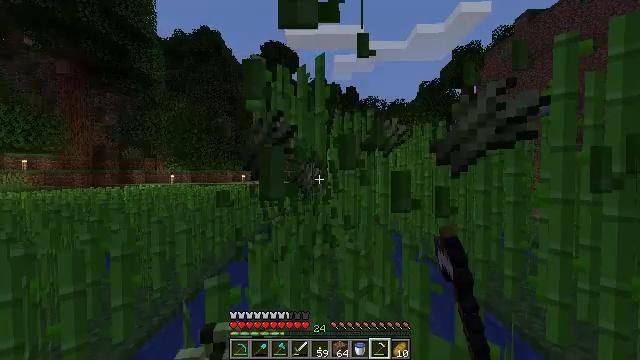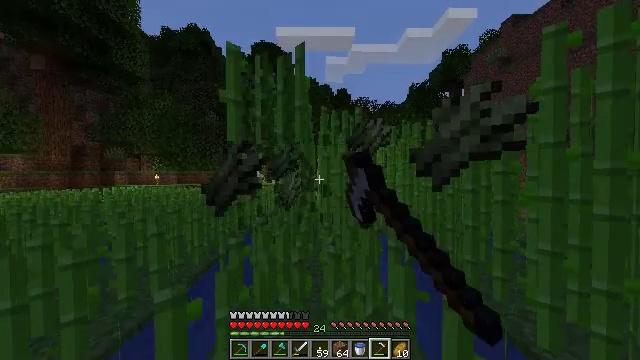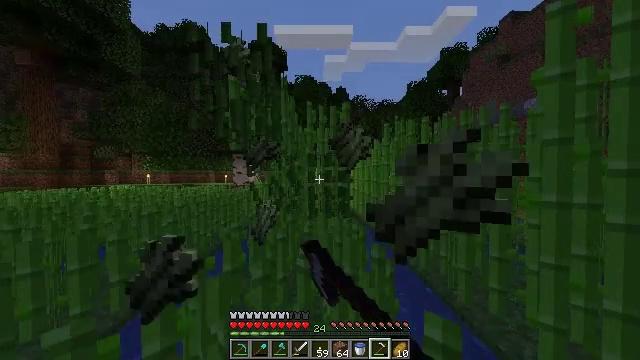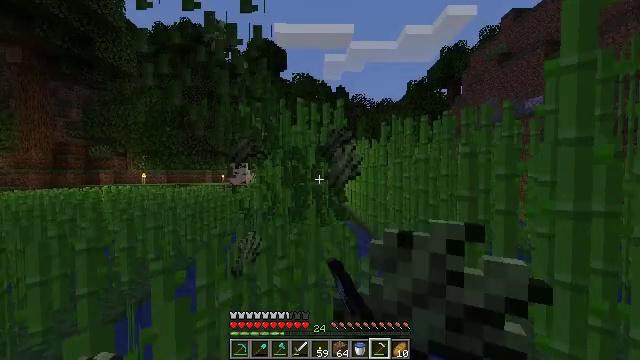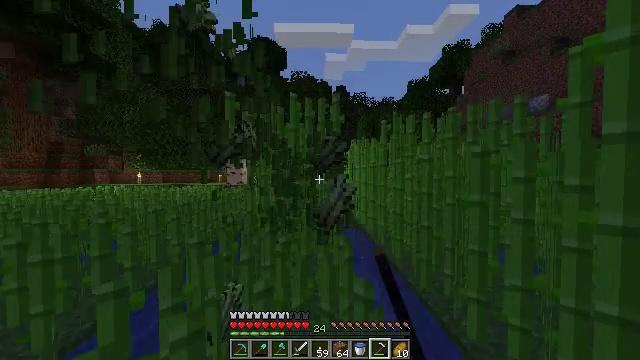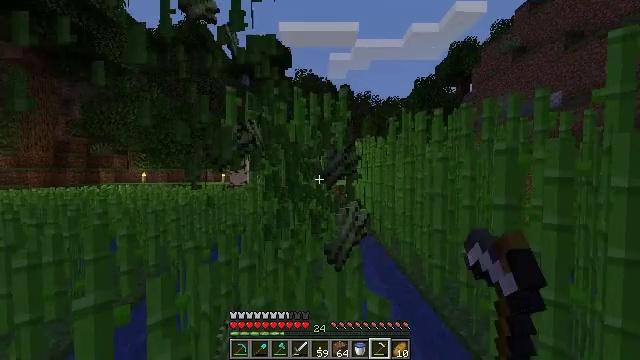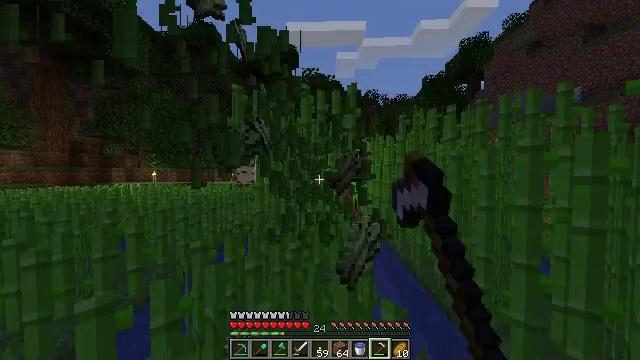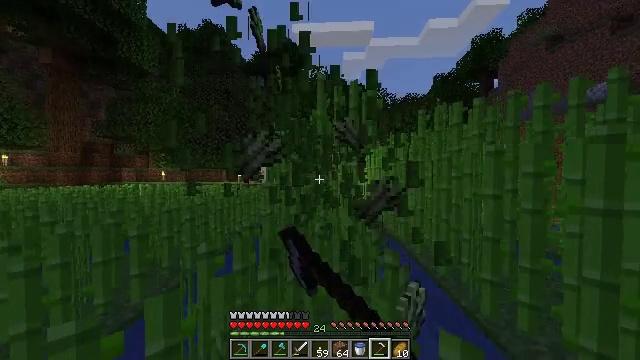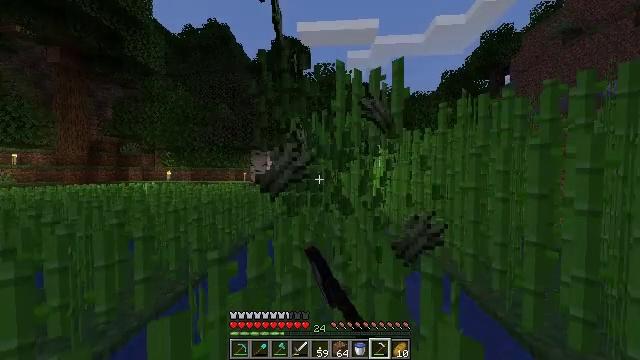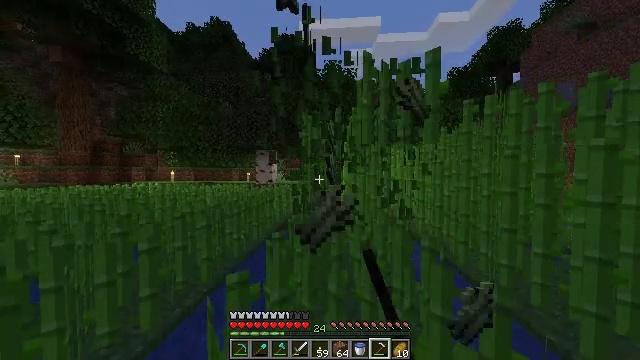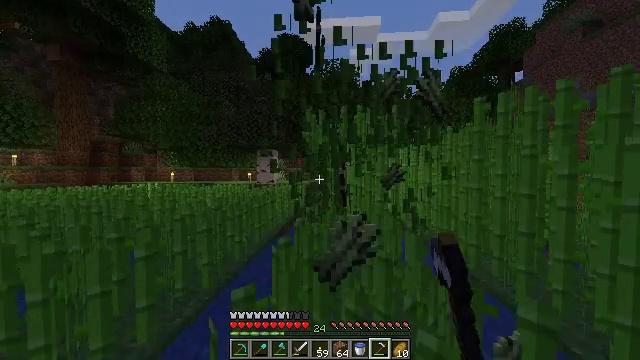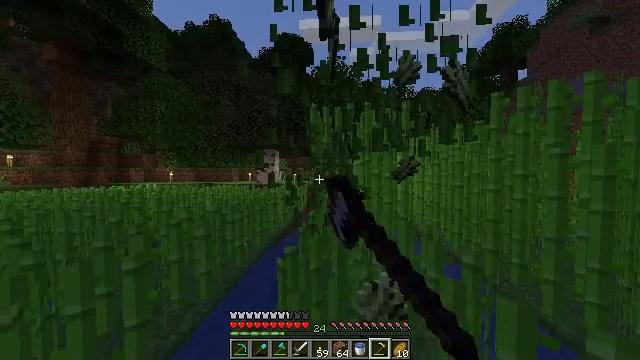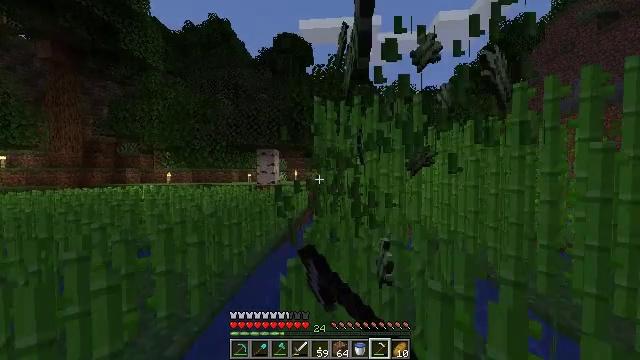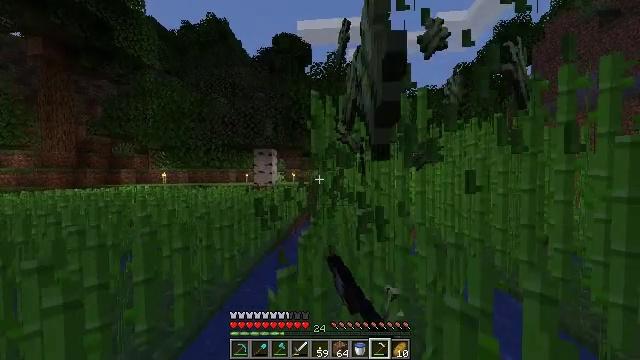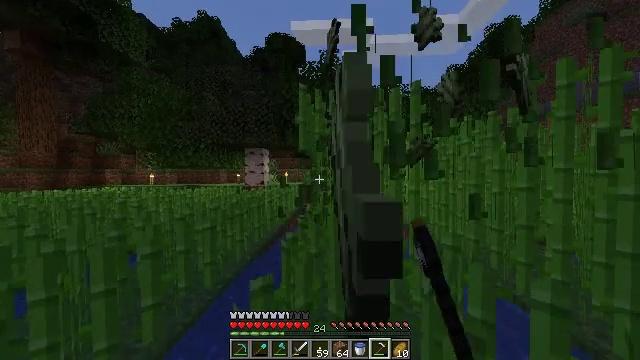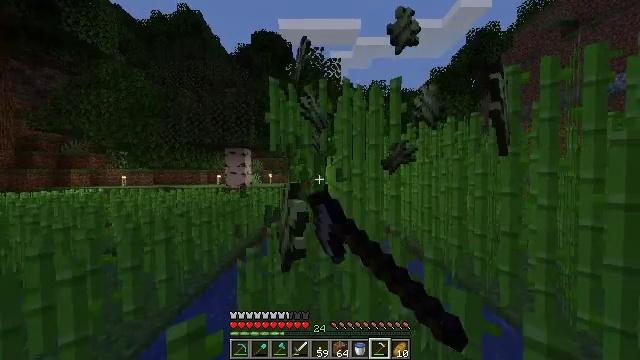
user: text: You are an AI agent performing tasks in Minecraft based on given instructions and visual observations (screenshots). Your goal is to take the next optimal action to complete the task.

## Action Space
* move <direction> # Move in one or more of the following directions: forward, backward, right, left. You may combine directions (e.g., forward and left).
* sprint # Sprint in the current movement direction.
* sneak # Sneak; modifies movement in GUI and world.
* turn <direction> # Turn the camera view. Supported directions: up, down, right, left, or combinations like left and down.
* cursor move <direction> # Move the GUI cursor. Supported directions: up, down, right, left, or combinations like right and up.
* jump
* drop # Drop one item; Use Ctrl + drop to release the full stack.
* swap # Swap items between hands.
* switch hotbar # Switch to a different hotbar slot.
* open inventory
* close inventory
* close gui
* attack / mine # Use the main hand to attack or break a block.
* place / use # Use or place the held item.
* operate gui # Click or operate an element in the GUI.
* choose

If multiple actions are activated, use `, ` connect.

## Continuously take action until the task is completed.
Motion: motion action
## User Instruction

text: Break the sugar cane.
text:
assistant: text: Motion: move forward and move right, sprint, turn right, attack / mine
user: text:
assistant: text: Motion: move forward and move right, sprint, attack / mine
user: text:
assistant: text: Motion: move forward, sprint, attack / mine
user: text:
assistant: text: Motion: move forward, sprint, attack / mine
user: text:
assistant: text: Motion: move forward and move left, sprint, turn left, attack / mine
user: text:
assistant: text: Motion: move forward and move left, sprint, turn left, attack / mine
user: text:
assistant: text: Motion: move forward and move left, sprint, turn left, attack / mine
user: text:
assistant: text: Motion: move forward and move left, sprint, turn left, attack / mine
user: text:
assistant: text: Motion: move forward and move left, sprint, attack / mine
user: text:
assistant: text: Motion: move forward, sprint, attack / mine
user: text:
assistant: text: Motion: move forward, sprint, attack / mine
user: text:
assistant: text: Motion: move forward, sprint, attack / mine
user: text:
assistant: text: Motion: move forward and move right, sprint, attack / mine
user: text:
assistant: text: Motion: move forward and move right, sprint, turn right, attack / mine
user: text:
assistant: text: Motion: move forward and move right, sprint, turn right, attack / mine
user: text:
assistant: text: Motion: move forward and move right, sprint, attack / mine
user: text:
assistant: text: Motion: move forward and move right, sprint, attack / mine
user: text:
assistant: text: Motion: move forward, sprint, attack / mine
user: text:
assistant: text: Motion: move forward, sprint, attack / mine
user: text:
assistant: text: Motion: move forward, sprint, turn left, attack / mine
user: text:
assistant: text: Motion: move forward and move left, sprint, turn left, attack / mine
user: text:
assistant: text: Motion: move forward and move left, sprint, turn left, attack / mine
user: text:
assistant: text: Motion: move forward and move left, sprint, attack / mine
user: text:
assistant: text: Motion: move forward and move left, sprint, attack / mine
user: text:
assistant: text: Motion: move forward and move right, sprint, attack / mine
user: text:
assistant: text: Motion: move forward and move right, sprint, attack / mine
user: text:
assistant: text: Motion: move forward and move right, sprint, attack / mine
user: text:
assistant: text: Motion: move forward and move right, sprint, turn right, attack / mine
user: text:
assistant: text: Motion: move forward and move right, sprint, turn right, attack / mine
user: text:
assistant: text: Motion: move forward, sprint, turn right, attack / mine